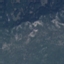
Land use / land cover: HerbaceousVegetation